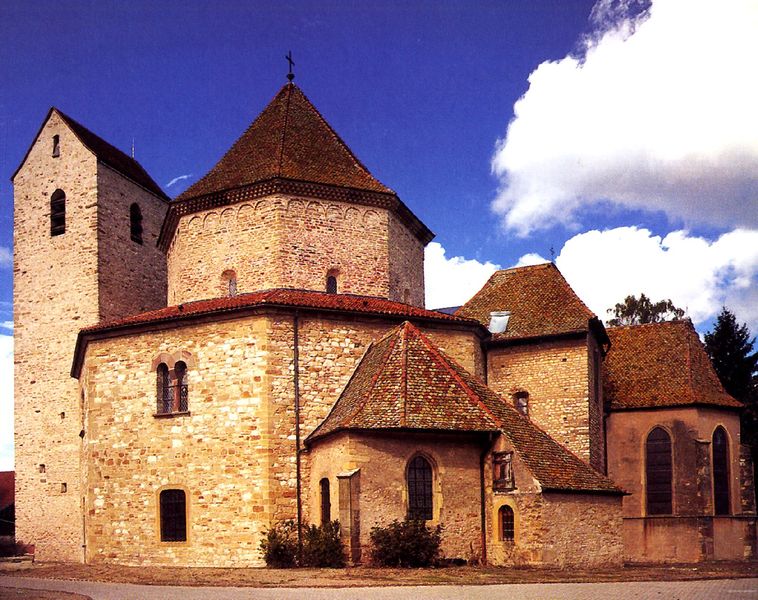
Titel: Ottmarsheim, ehemalige Nonnenklosterkirche
Standort: Ottmarsheim, Abteikirche (EU - F)
Schlagwörter: blau, himmel, wolken, gelb, fenster, orange, strasse, dach, gebäude, rot, wolke, beige, alt, architektur, stein, steine, büsche, kirche, gotik, turm, fassade, italien, fahne, flagge, ziegel, backstein, foto, kloster, kreuz, blauer himmel, rundbögen, chor, zentralbau, satteldach, romanisch, ziegelstein, kapellen, bogenfenster, konvent, san marco, ravenna, nüsche, eingestellte säule